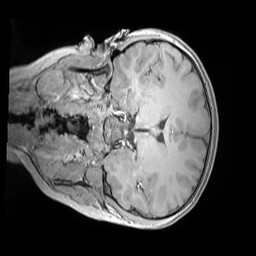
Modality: MP2RAGE
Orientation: coronal
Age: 11
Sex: female
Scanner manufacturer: siemens
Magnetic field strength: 3 T
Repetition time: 4 s
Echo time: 0.00303 s